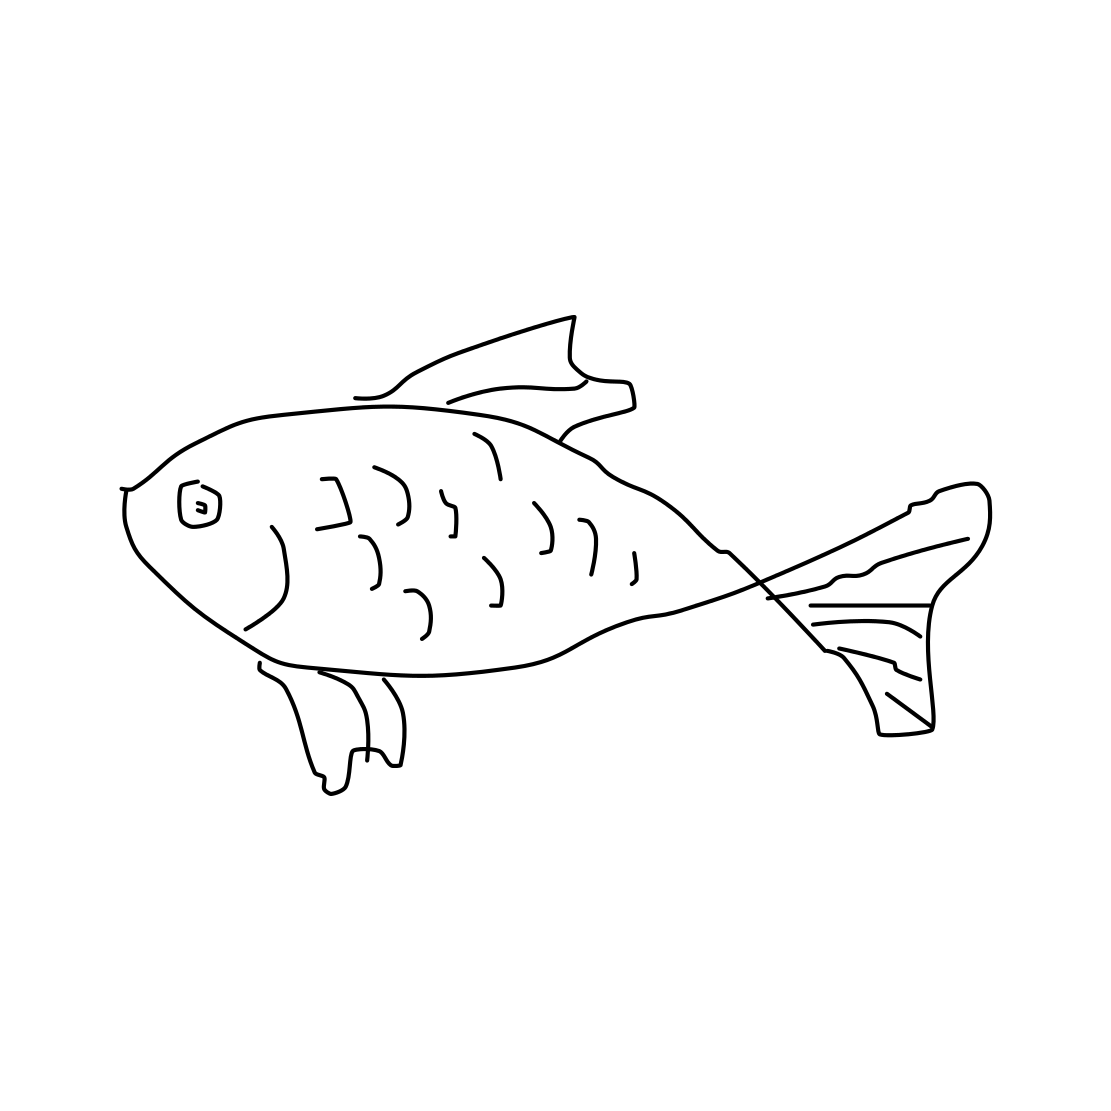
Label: fish